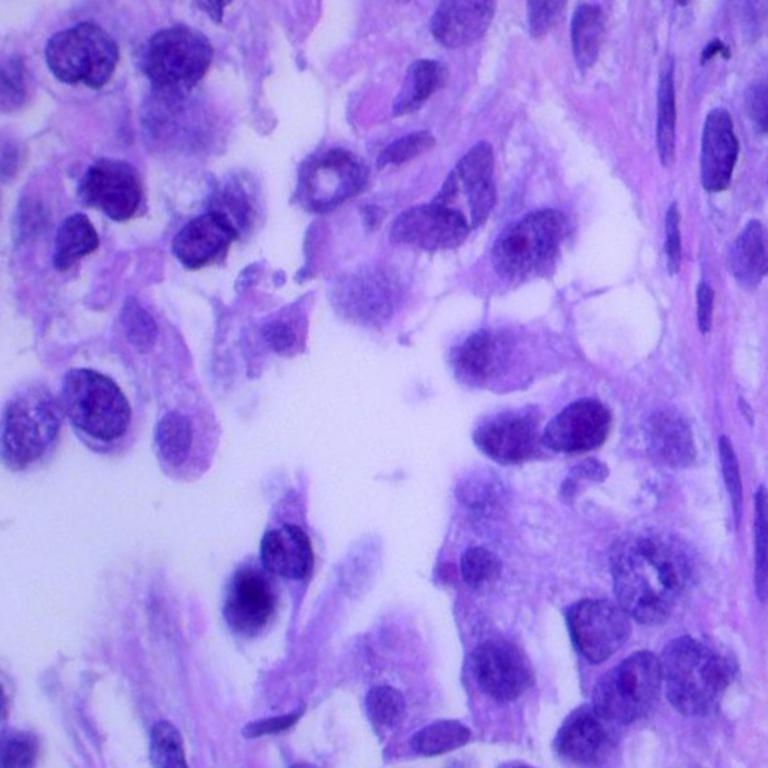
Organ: lung
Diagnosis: adenocarcinomas